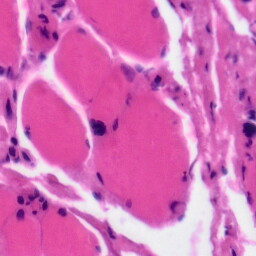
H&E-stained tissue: Tonsil